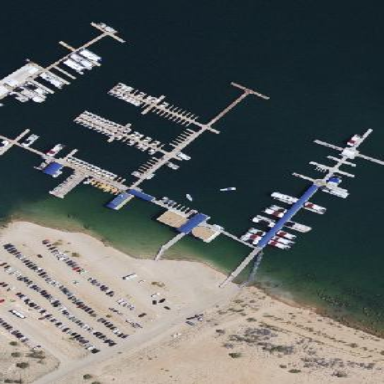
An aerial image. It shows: Marina on leisure land.